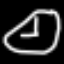
Label: clock